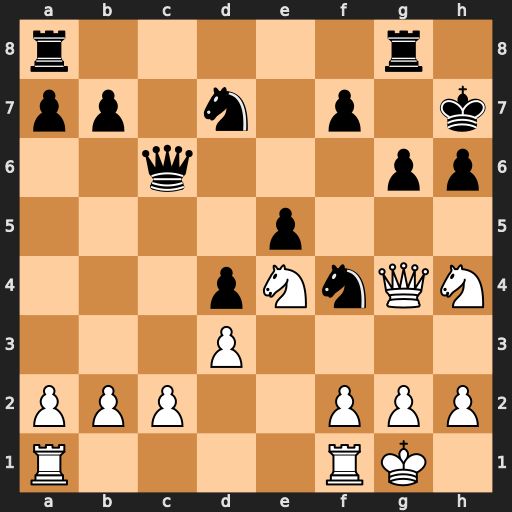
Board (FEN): r5r1/pp1n1p1k/2q3pp/4p3/3pNnQN/3P4/PPP2PPP/R4RK1
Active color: w
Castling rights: -
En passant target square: -
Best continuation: Qxd7 Qxd7 Nf6+ Kg7 Nxd7